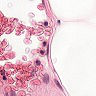
Metastatic tissue present: no